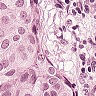
Metastatic tissue present: yes